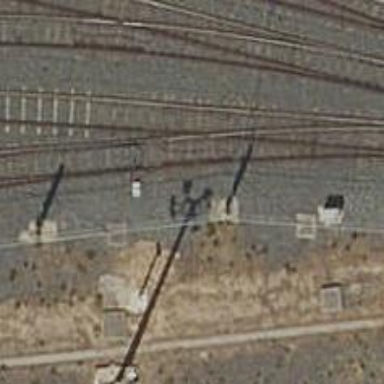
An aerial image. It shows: Railway switch.